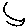
Label: moon